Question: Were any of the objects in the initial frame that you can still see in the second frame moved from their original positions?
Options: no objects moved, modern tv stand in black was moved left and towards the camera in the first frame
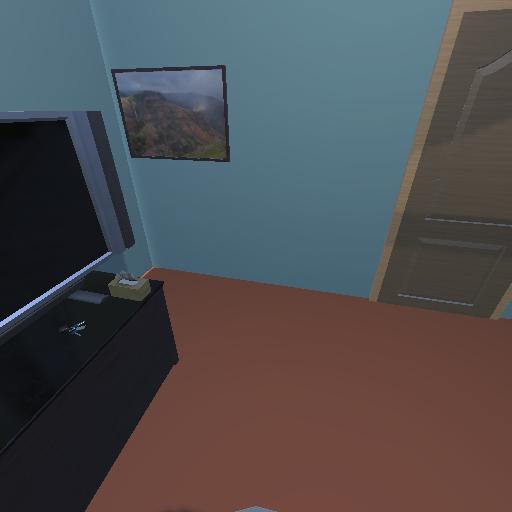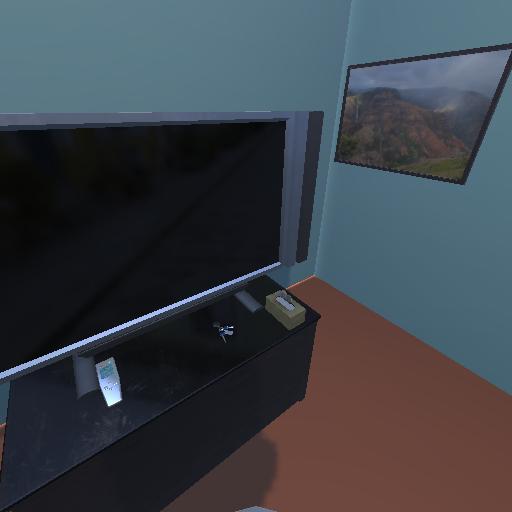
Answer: no objects moved